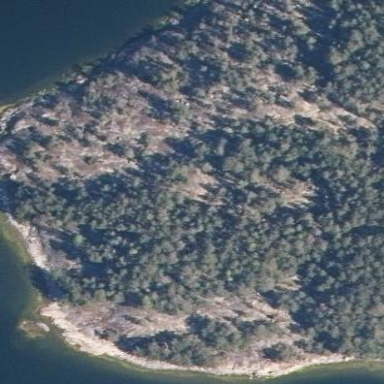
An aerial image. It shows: Landscape dominated by bare rock.